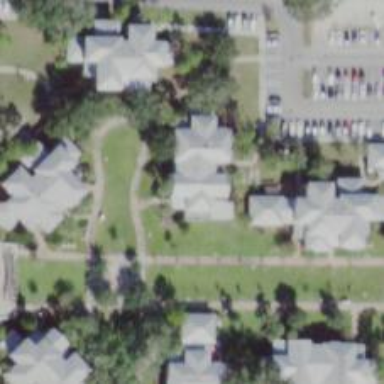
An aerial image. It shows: Residential building part of university campus.